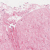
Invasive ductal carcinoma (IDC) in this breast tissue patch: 0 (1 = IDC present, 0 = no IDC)